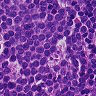
Metastatic tissue present: no